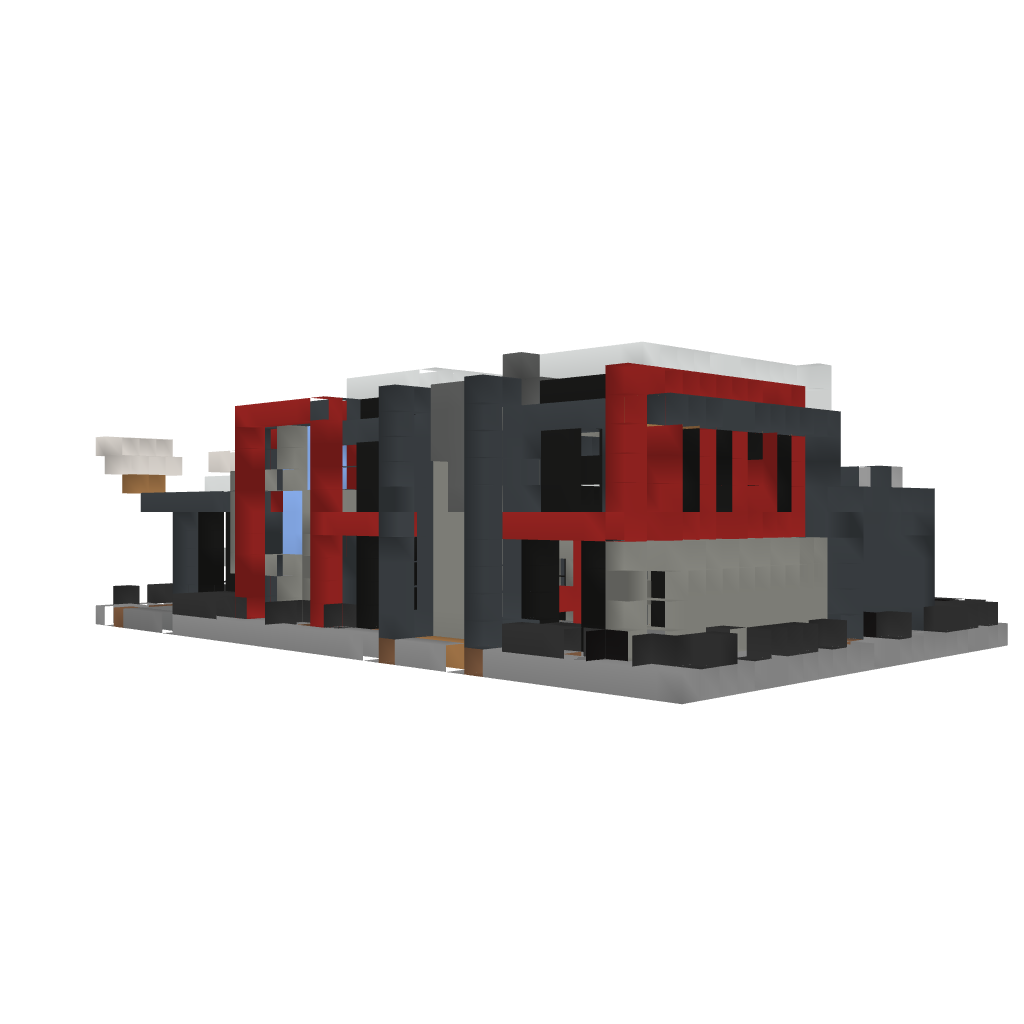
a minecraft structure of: Ultra Modern Spawn By Areoki